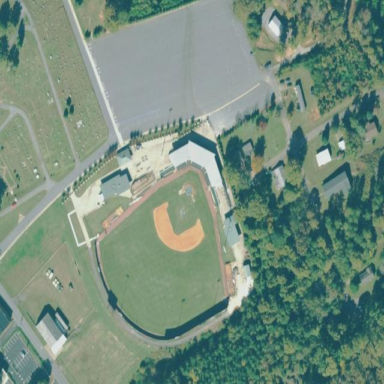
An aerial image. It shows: Baseball pitch for leisure land activities.